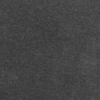
Label: dusty